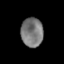
Tissue: skin
Cell type: Epithelial cells
Senescence score: 0.8338
Nuclear area (px): 628
Mean DAPI intensity: 121.416